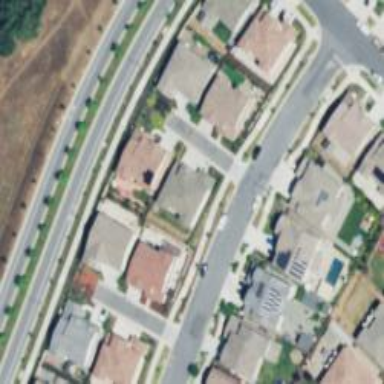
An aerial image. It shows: Shared driveway designated as service road.